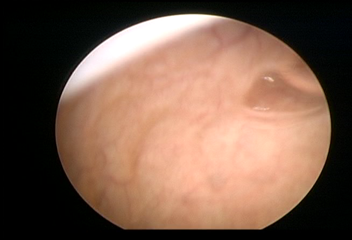
Modality: WLC
Class: Foreign bodies
Subclass: AirBubble
Bladder cancer association: No
Annotated structures: Air bubble